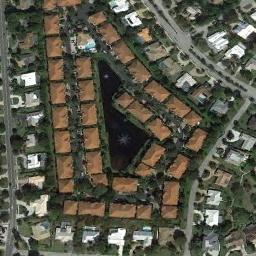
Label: dense_residential